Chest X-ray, PA view. Patient: 33 years old, sex F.
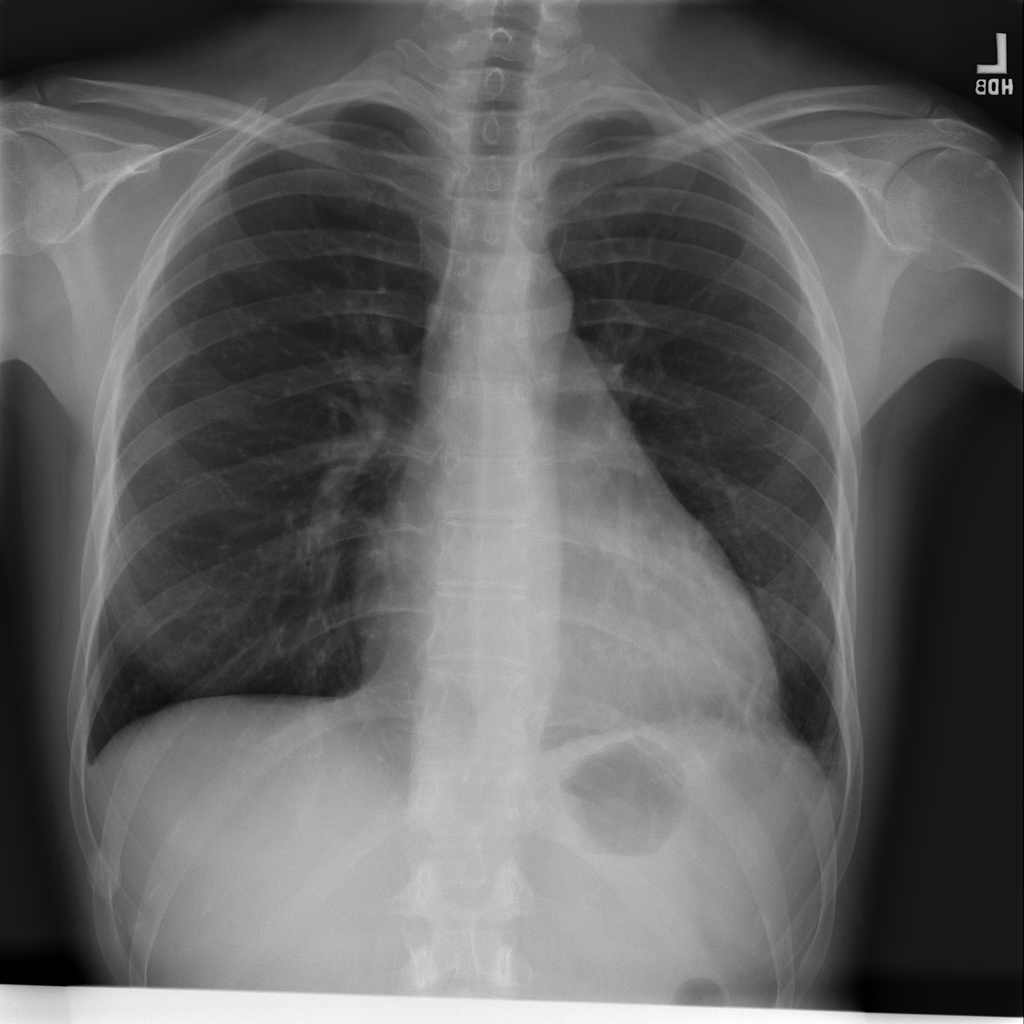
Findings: Effusion